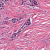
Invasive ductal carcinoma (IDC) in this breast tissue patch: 1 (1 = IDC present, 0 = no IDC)